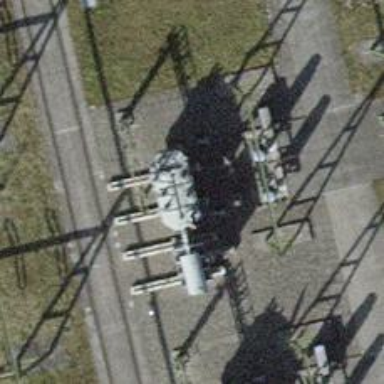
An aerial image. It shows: Transformer.